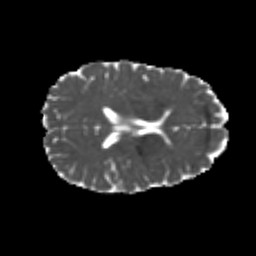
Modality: MD
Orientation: axial
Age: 20
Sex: female
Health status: healthy
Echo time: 0.074 s